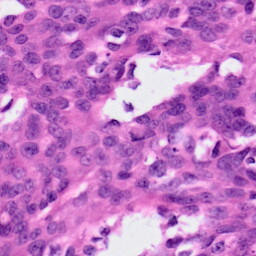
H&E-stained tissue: Ovarian